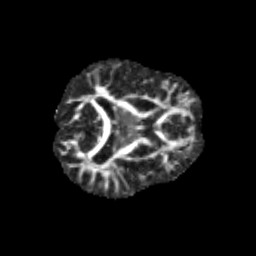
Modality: FA
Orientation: axial
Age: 11
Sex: male
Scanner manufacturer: siemens
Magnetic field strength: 3 T
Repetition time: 3.8 s
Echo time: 0.07 s